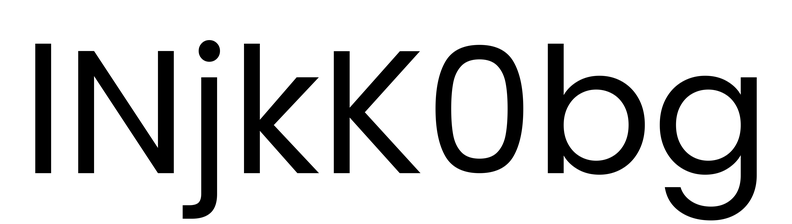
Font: Poppins-Regular